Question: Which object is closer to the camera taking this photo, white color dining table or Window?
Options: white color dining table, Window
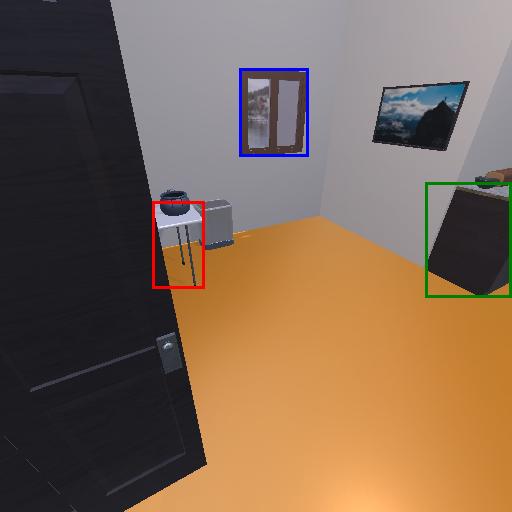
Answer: white color dining table